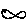
Label: fish